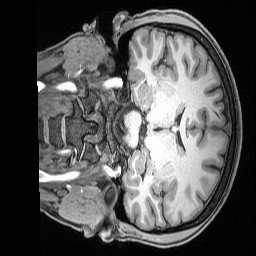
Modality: T1w
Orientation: coronal
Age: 24
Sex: female
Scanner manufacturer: siemens
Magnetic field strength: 3 T
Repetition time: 2.17 s
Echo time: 0.00169 s